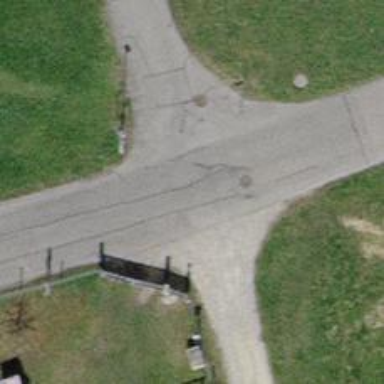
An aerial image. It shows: Residential road with compacted surface.